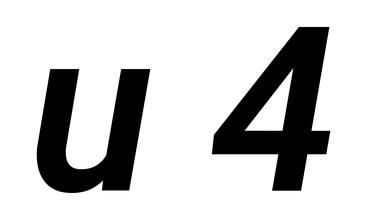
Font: Roboto-Italic_SemiBold_Italic